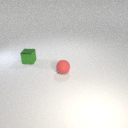
small green metal cube behind small red rubber sphere